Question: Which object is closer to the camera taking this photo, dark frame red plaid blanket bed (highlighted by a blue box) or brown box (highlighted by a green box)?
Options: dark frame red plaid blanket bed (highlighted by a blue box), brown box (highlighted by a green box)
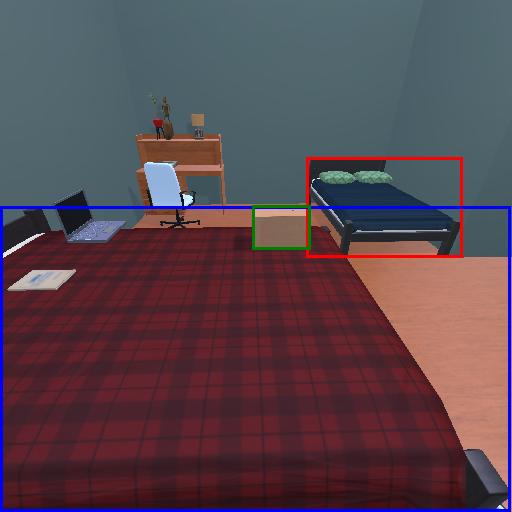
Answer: dark frame red plaid blanket bed (highlighted by a blue box)